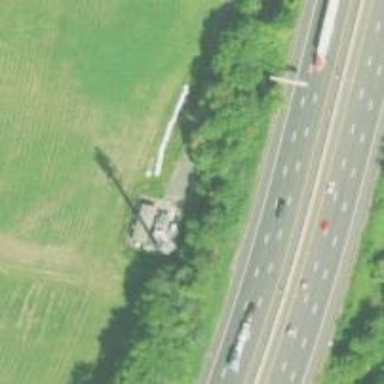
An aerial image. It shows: Man-made mast used for communication purposes.